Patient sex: M
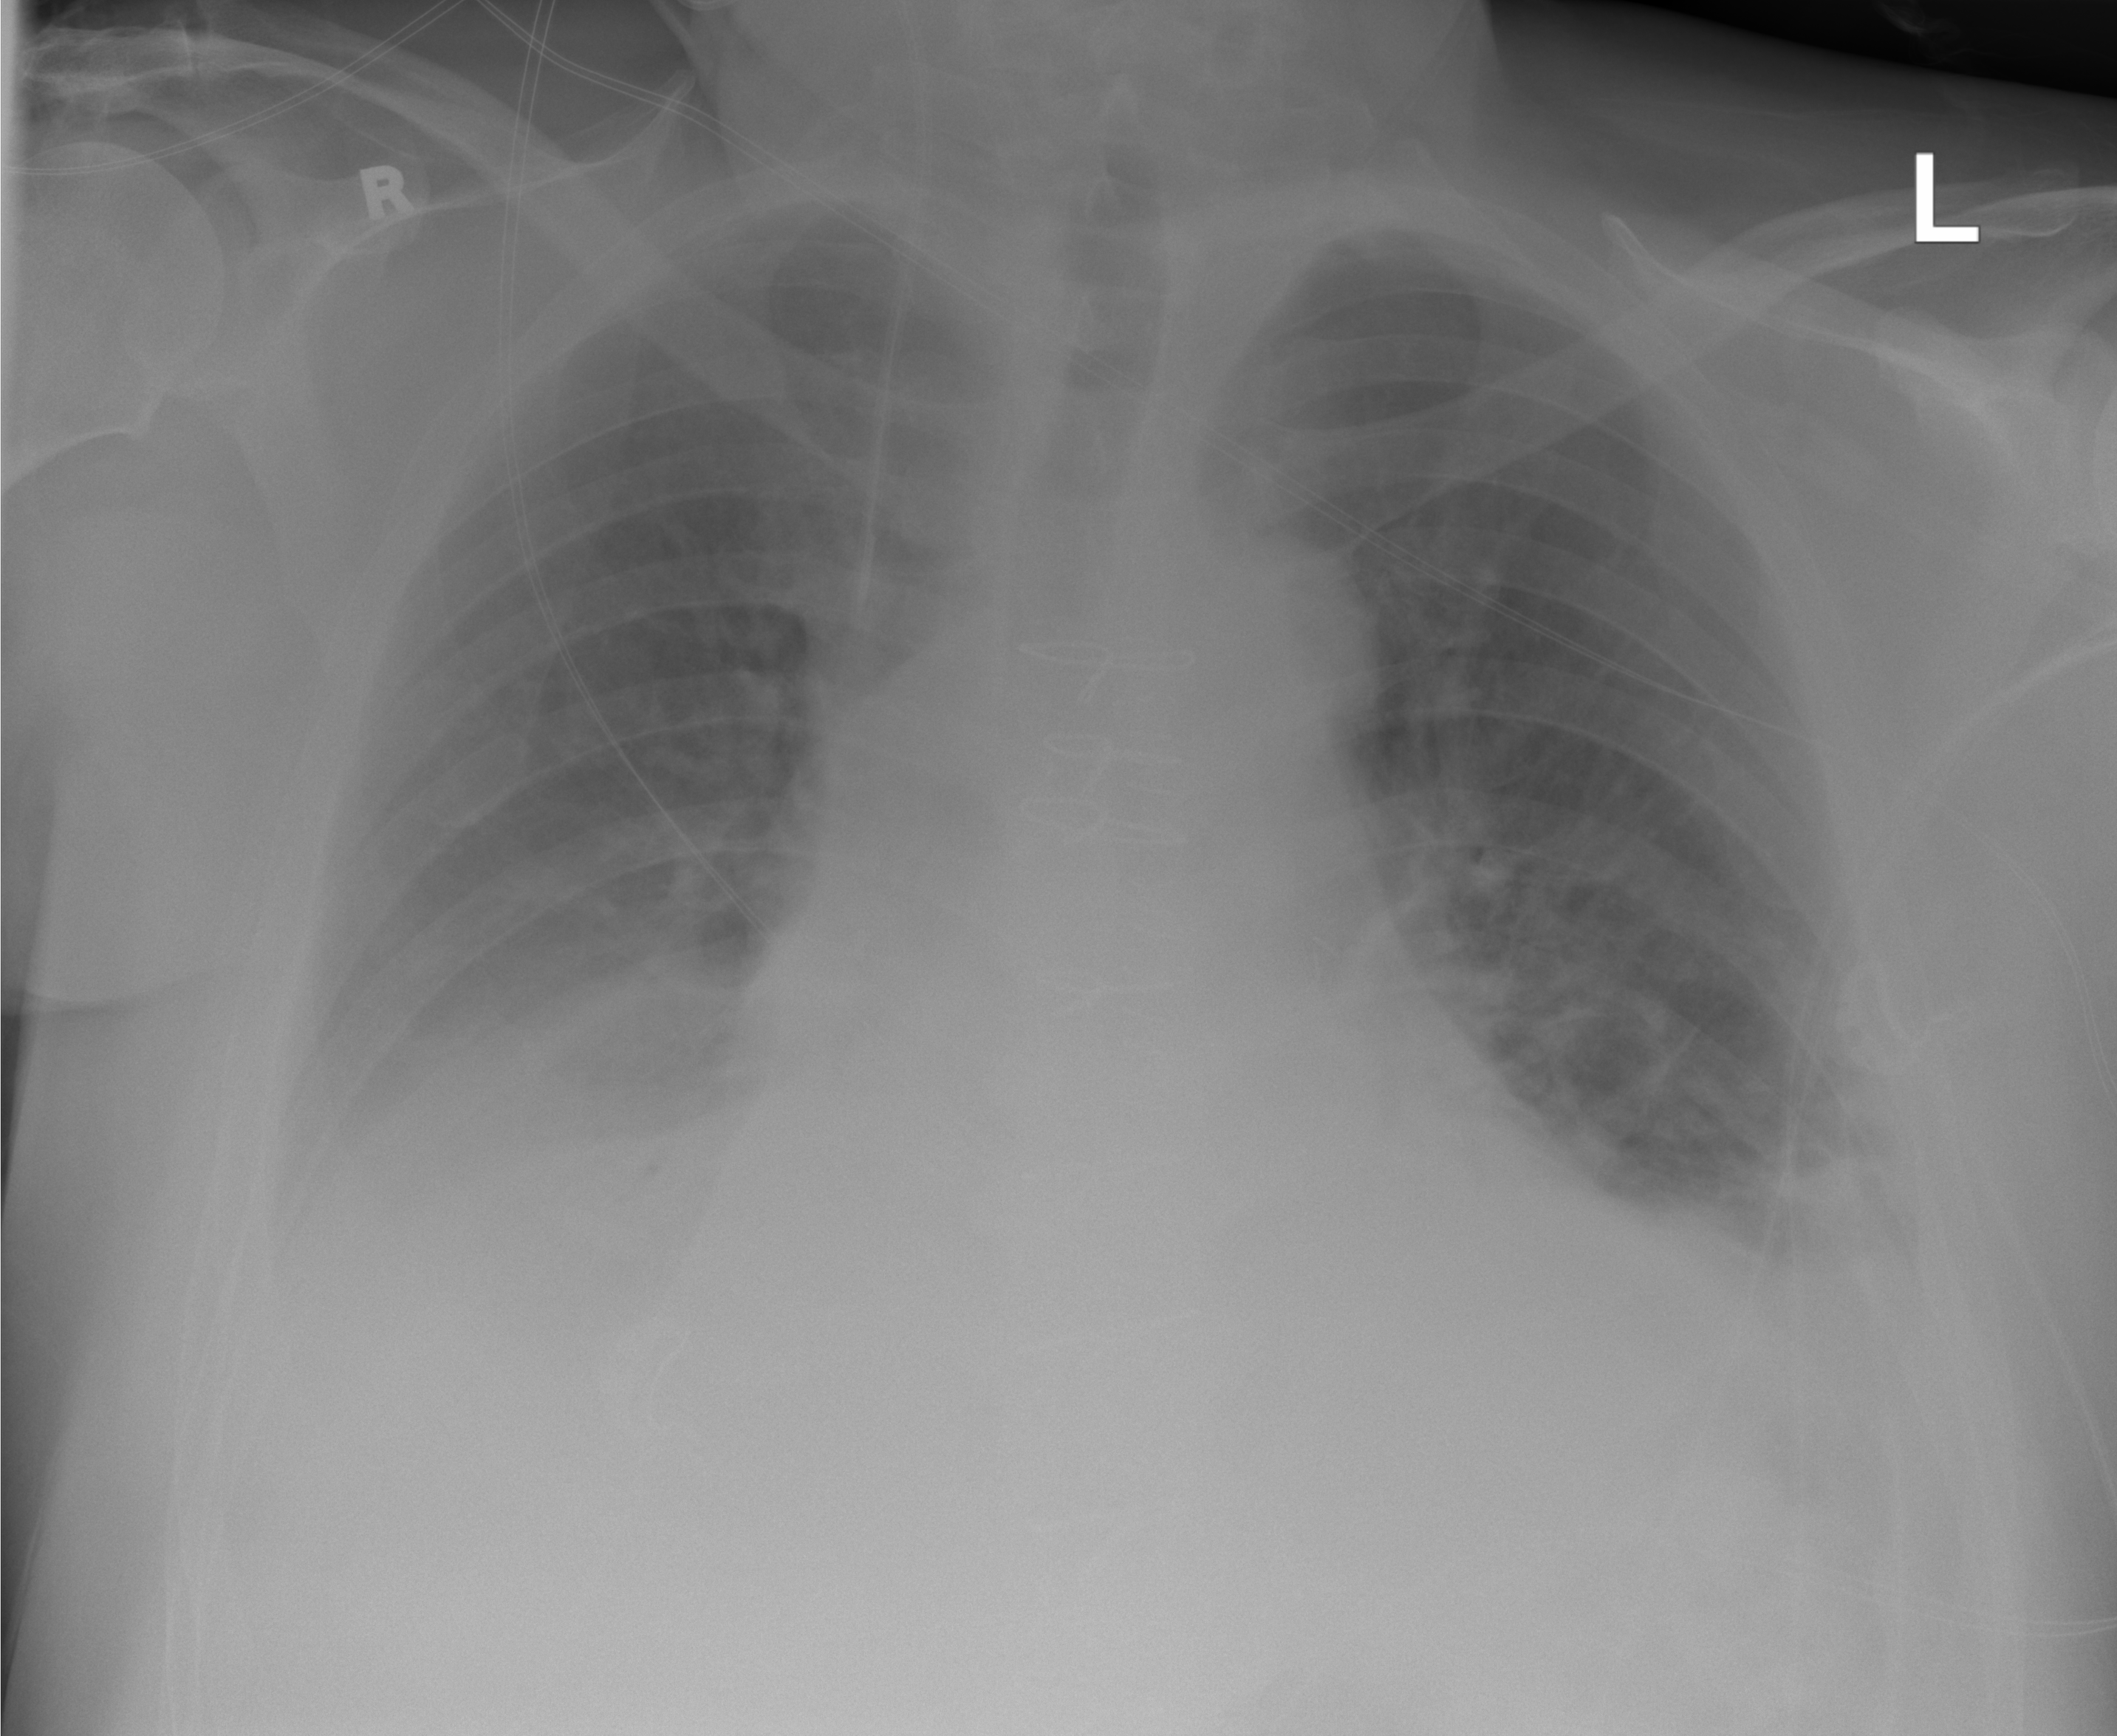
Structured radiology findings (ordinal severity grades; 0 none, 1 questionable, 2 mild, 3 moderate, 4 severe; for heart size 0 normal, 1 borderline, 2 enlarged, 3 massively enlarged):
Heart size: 2
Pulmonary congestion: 0
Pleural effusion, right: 3
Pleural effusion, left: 2
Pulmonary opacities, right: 1
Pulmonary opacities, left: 0
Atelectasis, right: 2
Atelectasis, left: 2